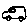
Label: car